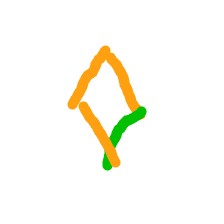
Shape: rhombus